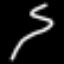
Label: squiggle